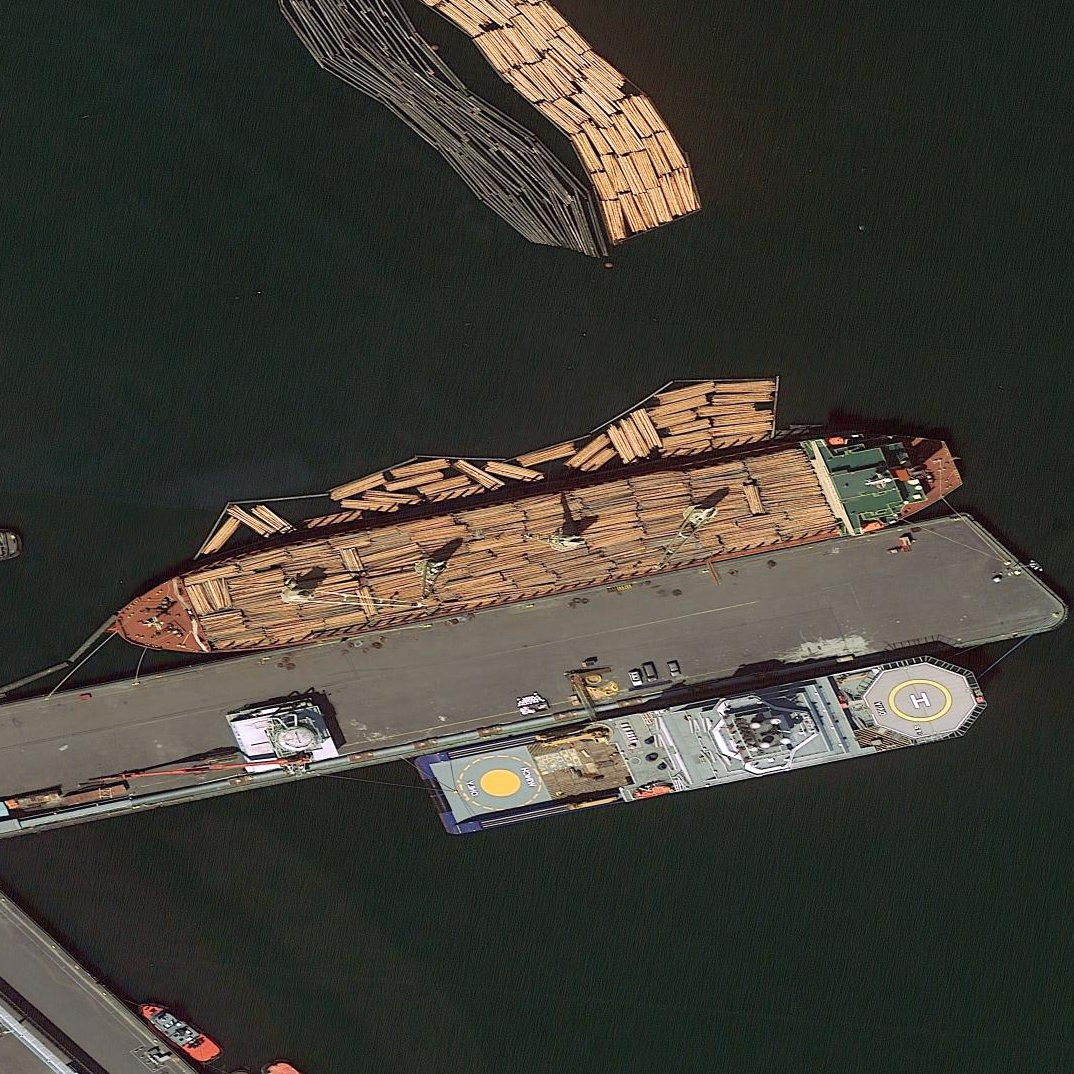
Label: civil